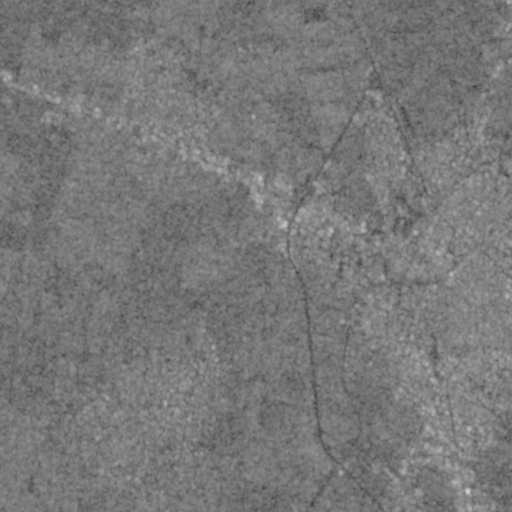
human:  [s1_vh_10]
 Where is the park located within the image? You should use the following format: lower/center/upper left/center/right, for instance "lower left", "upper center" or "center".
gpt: The park is located in the upper right of the image.
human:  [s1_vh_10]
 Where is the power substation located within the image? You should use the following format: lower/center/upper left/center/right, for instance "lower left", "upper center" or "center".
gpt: The power substation is located in the lower right of the image.
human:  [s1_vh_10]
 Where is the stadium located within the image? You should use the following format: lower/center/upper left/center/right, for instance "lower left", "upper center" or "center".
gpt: The stadium is located in the center right of the image.
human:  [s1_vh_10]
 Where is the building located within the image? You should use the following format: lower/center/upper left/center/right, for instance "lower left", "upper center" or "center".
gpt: There is no building in the image.

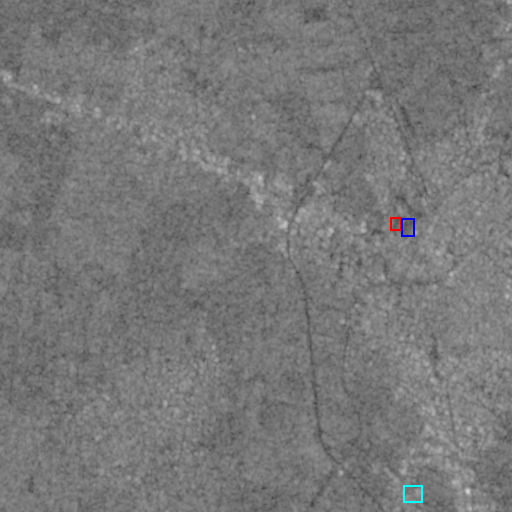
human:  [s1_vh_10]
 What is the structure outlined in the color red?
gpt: The structure outlined in red is a park.
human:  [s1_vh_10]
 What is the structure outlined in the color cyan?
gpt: The structure outlined in cyan is a power substation.
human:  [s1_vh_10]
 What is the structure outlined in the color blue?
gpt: The structure outlined in blue is a stadium.
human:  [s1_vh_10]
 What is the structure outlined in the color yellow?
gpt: There is no yellow outline.